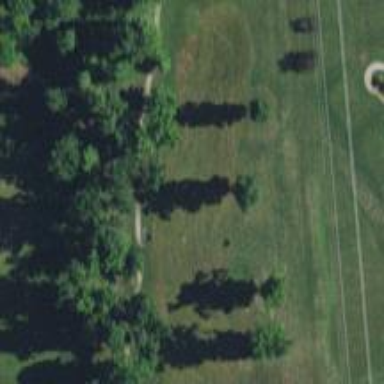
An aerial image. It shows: Golf cartpath that is also road path.